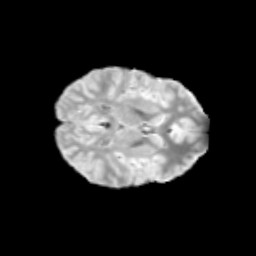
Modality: T2w
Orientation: axial
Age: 11
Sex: female
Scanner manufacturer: siemens
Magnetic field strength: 3 T
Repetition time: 3.8 s
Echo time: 0.07 s